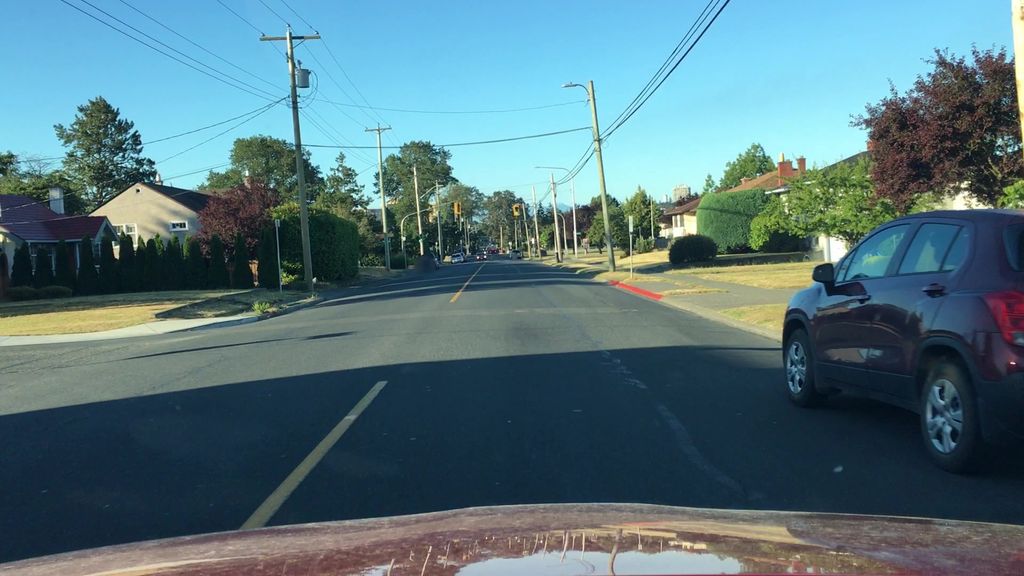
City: victoria